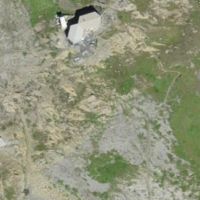
EUNIS habitat code: 48
Species observed at this site:
Lagopus muta
Phoenicurus ochruros
Aquila chrysaetos
Linaria cannabina
Carduelis carduelis
Anthus spinoletta